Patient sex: F
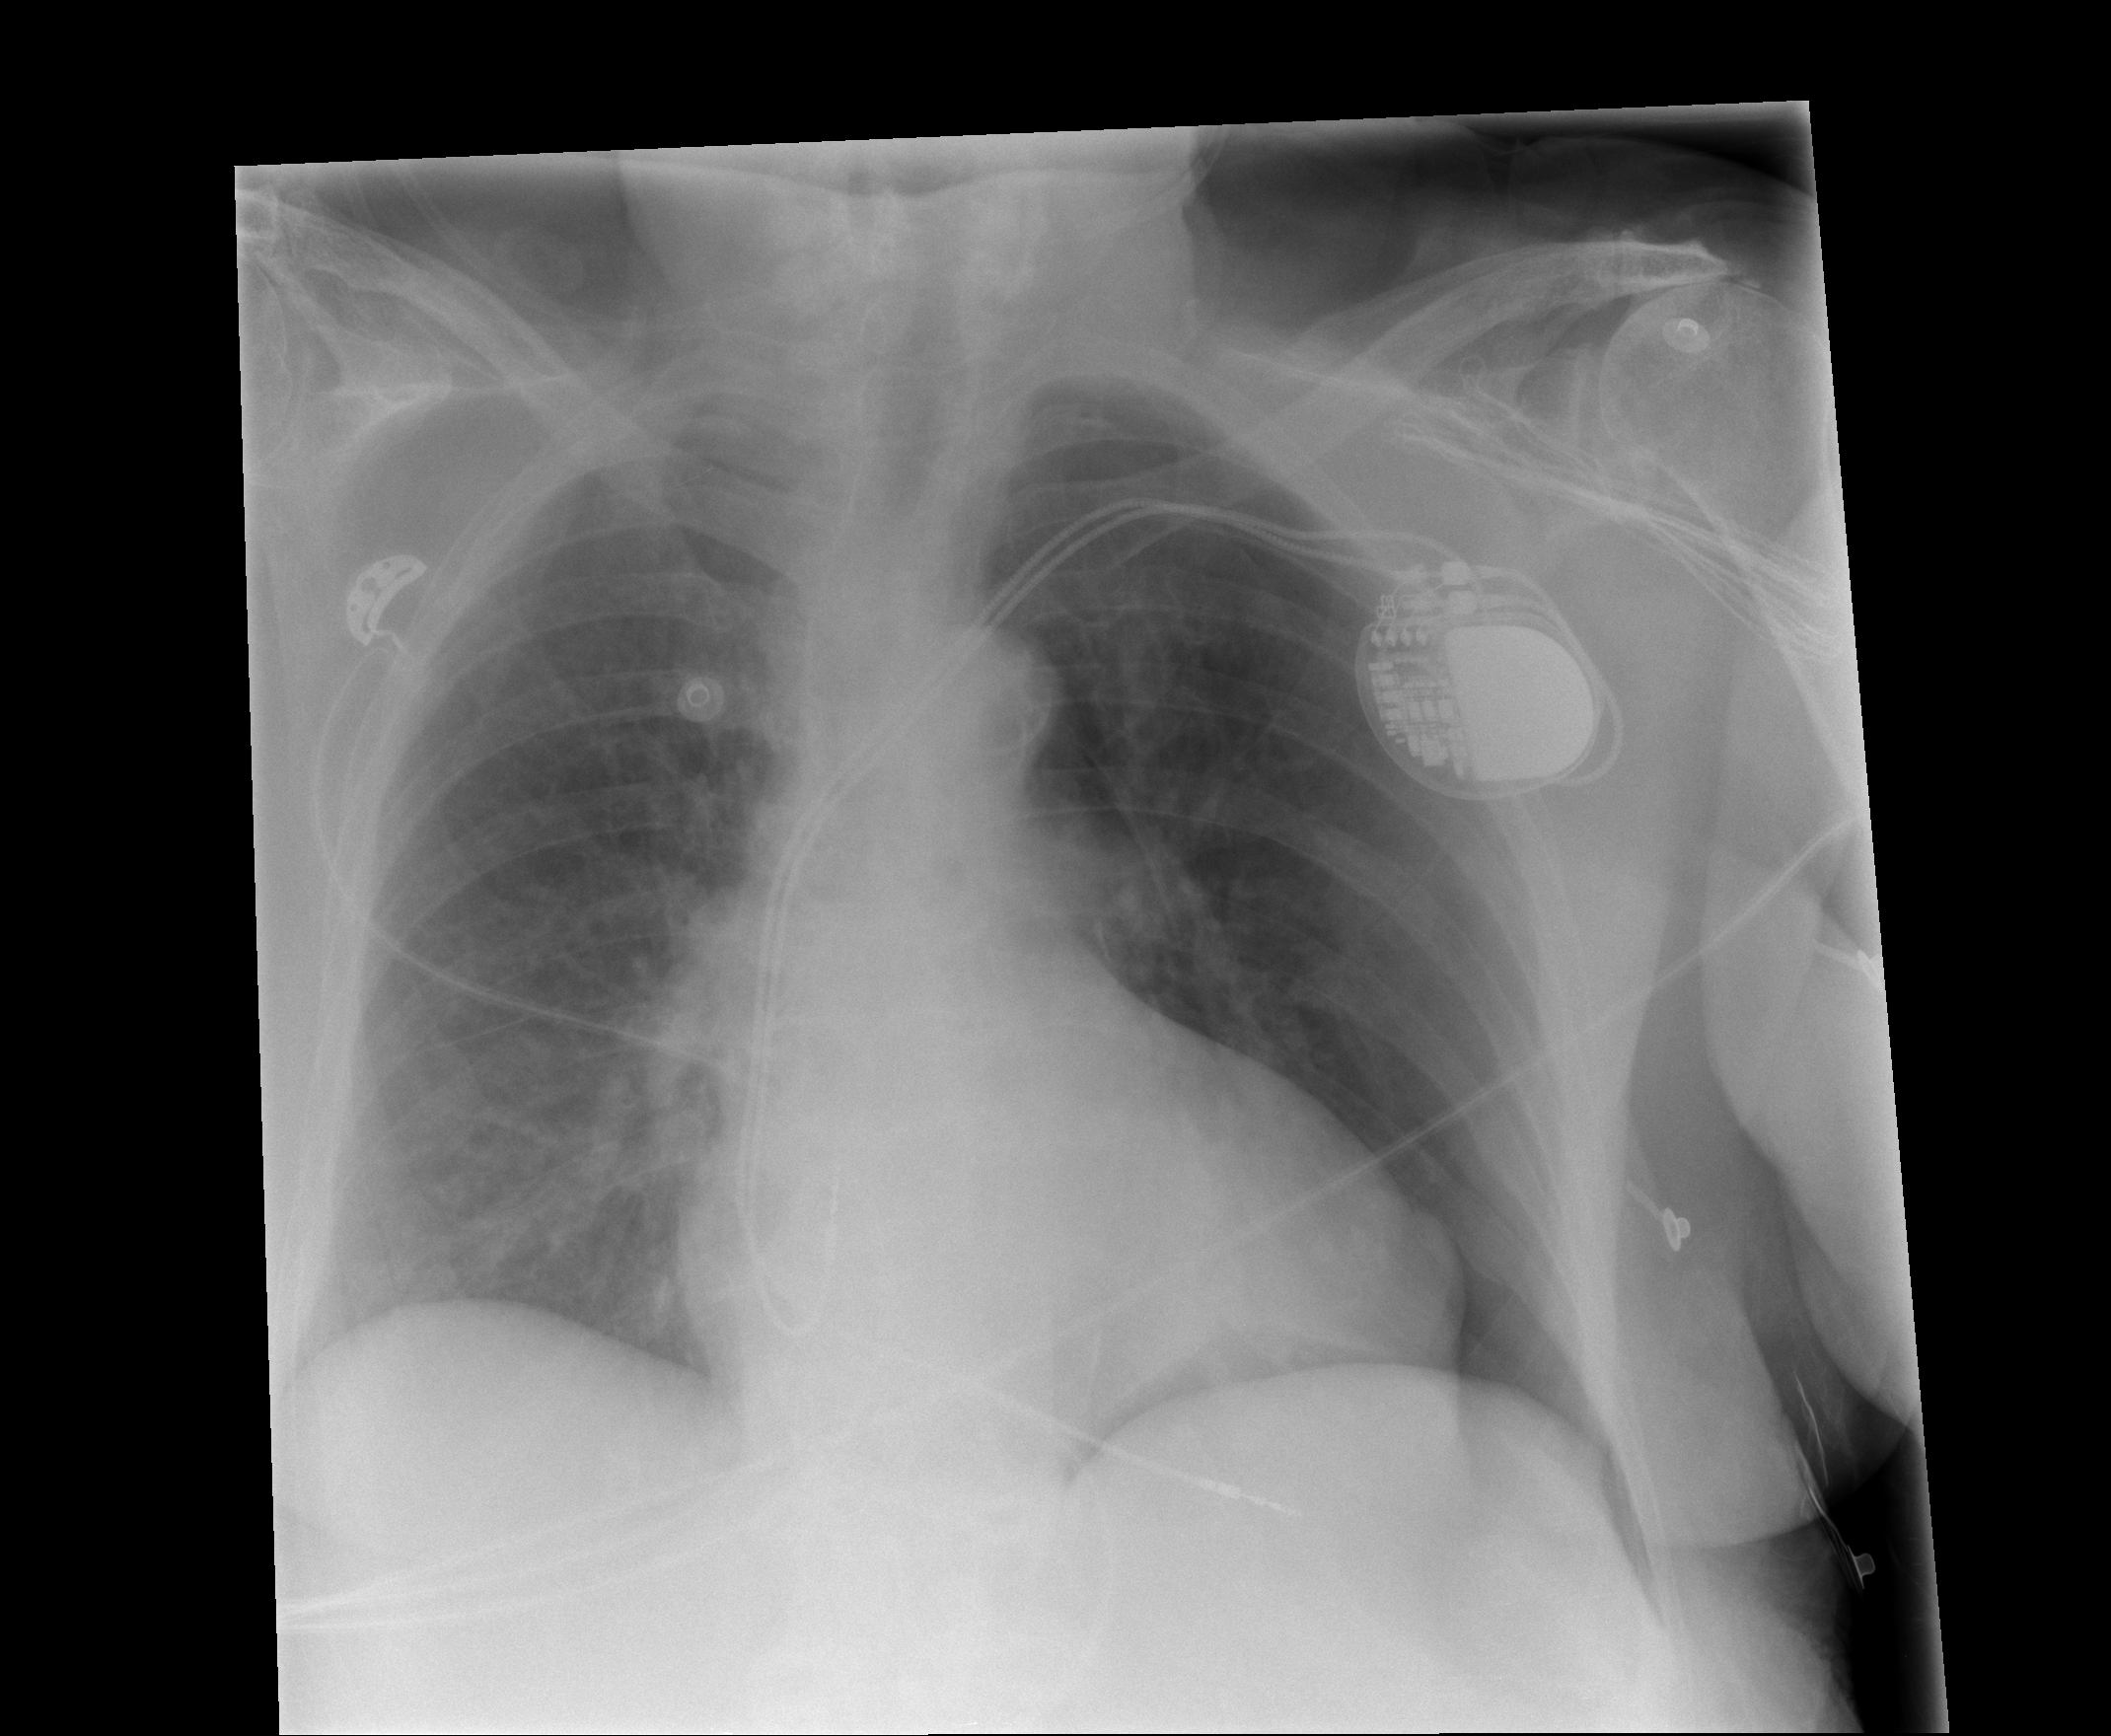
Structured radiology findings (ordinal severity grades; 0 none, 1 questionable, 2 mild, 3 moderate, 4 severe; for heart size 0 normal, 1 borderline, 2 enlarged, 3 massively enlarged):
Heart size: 2
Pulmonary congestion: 2
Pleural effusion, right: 0
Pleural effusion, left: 0
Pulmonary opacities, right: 0
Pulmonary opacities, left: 0
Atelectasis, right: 0
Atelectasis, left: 0